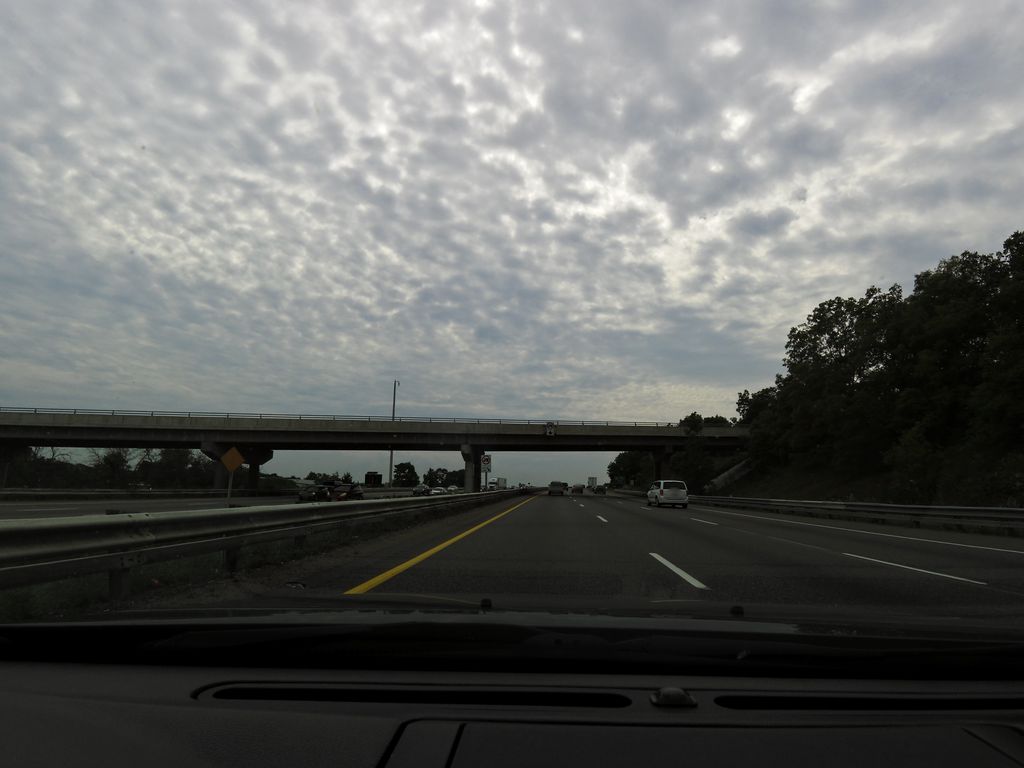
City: hamilton